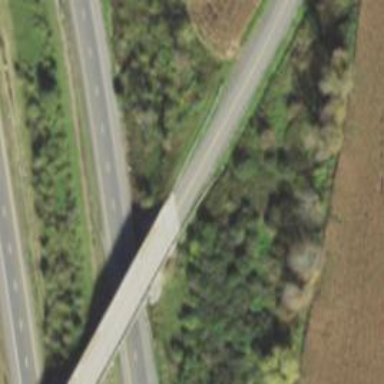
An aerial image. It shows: Tertiary road passing over bridge.